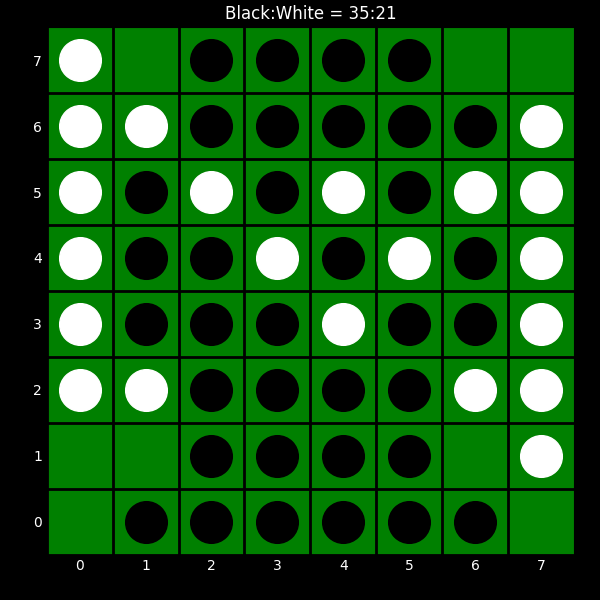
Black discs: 35
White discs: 21